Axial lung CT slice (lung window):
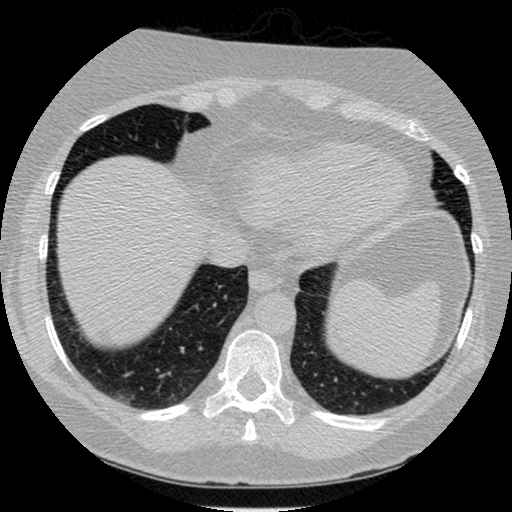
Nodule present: no